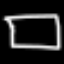
Label: square